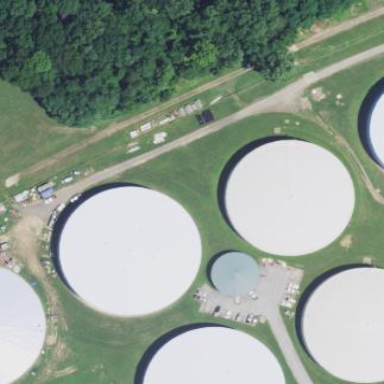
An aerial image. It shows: Building with storage tank.